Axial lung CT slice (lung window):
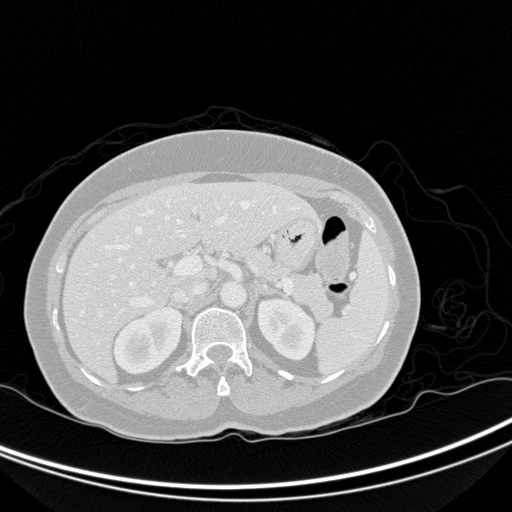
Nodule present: no